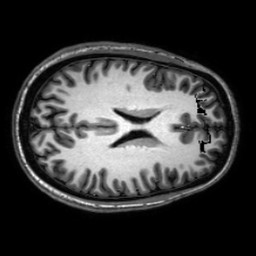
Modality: T1w
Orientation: axial
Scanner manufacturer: philips
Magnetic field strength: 3 T
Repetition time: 0.0096 s
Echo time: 0.0046 s